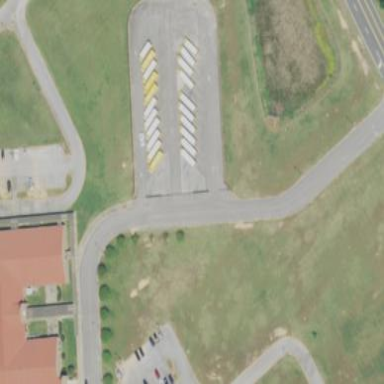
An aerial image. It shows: Parking area.